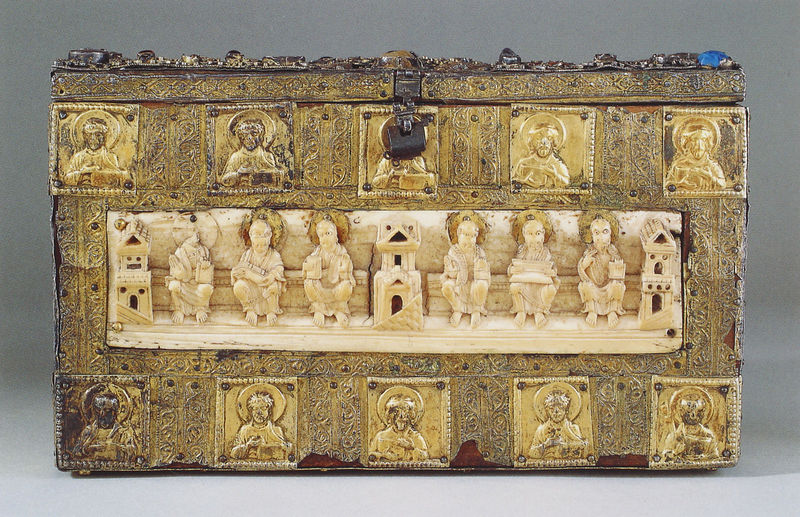
Titel: Reliquienkasten Heinrich des I.
Standort: Quedlinburg (EU - D - Sachsen-Anhalt)
Schlagwörter: weiß, sitzen, schmuck, schloss, muster, ornament, gold, sitzend, gewänder, edelsteine, turm, relief, bank, rand, verzierung, metall, truhe, religion, türme, kiste, heiligenschein, jesus, edelstein, heilige, register, reliquie, verschlossen, elfenbein, apostel, plättchen